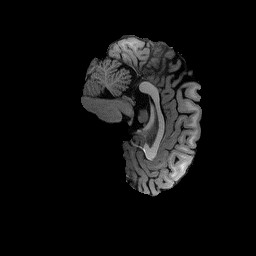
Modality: T1w
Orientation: sagittal
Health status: healthy